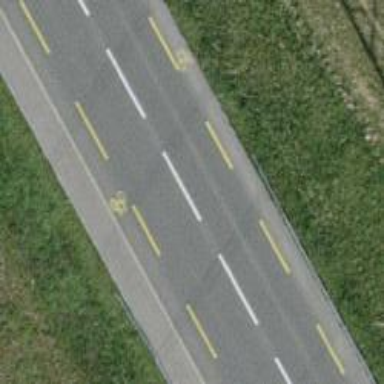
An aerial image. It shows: Tertiary road with designated cycle lane.